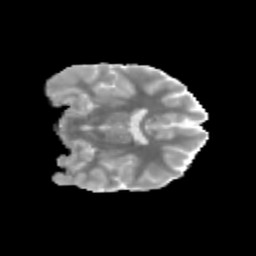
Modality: MD
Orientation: coronal
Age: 11
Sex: female
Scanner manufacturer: siemens
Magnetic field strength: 3 T
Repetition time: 3.8 s
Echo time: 0.07 s